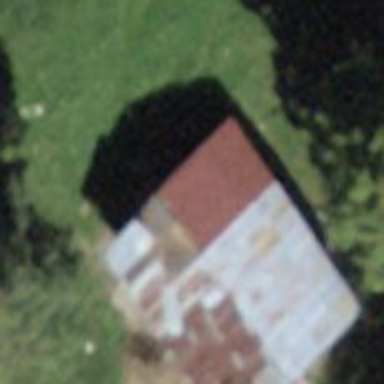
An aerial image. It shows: Barn.